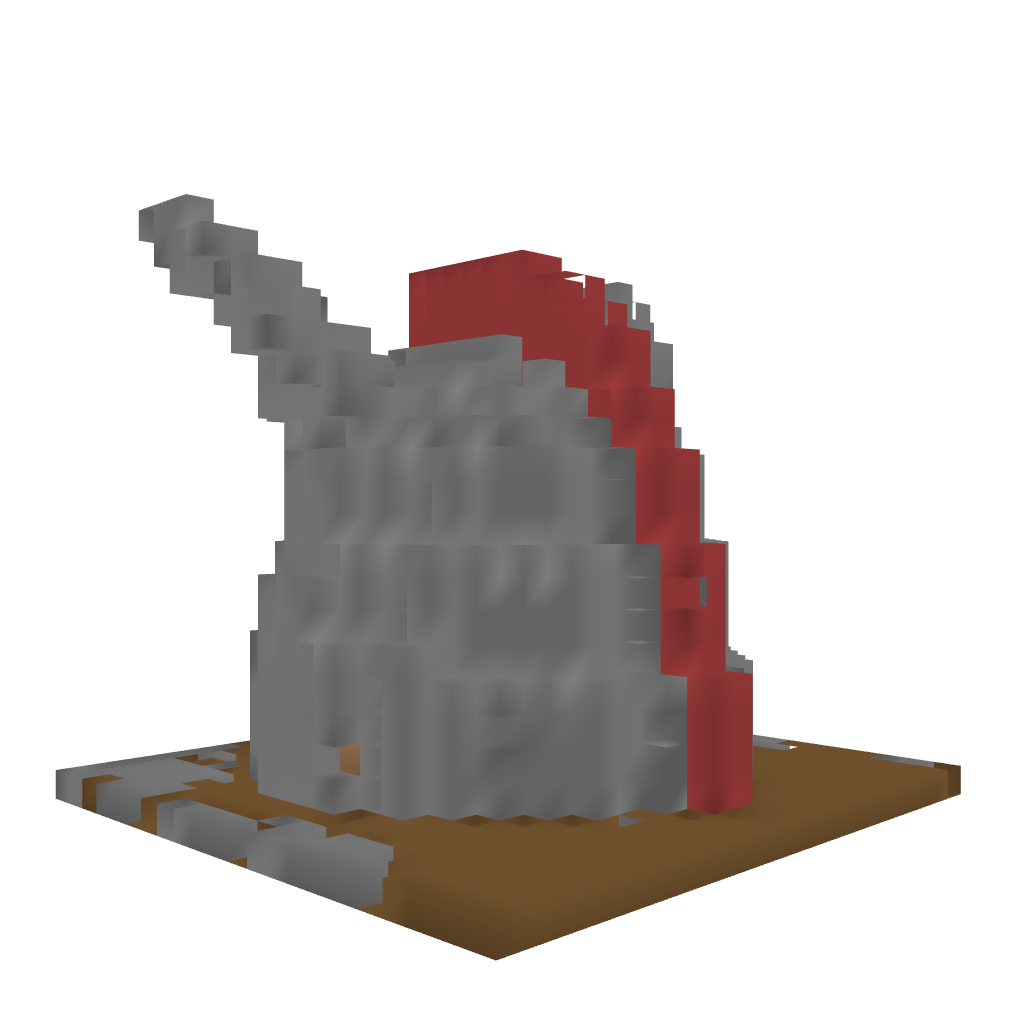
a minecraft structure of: Helmet Armor Shop bad low quality